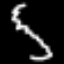
Label: squiggle